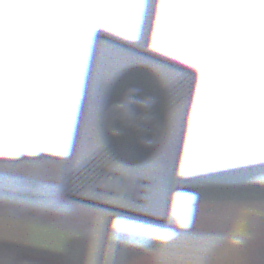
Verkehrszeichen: EndeFahrradzone
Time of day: MorningAfternoon
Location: Outdoor (Special)
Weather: PartlyCloudy
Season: NotSpecified
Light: Natural